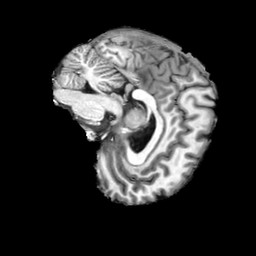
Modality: T1w
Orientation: sagittal
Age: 20
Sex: male
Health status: ill